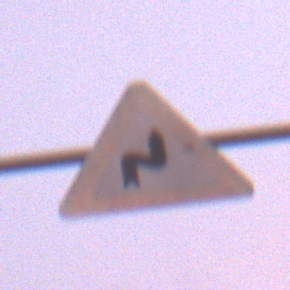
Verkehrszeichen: DoppelkurveRechts
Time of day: SunriseSunset
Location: Outdoor (Urban)
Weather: PartlyCloudy
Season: NotSpecified
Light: Natural